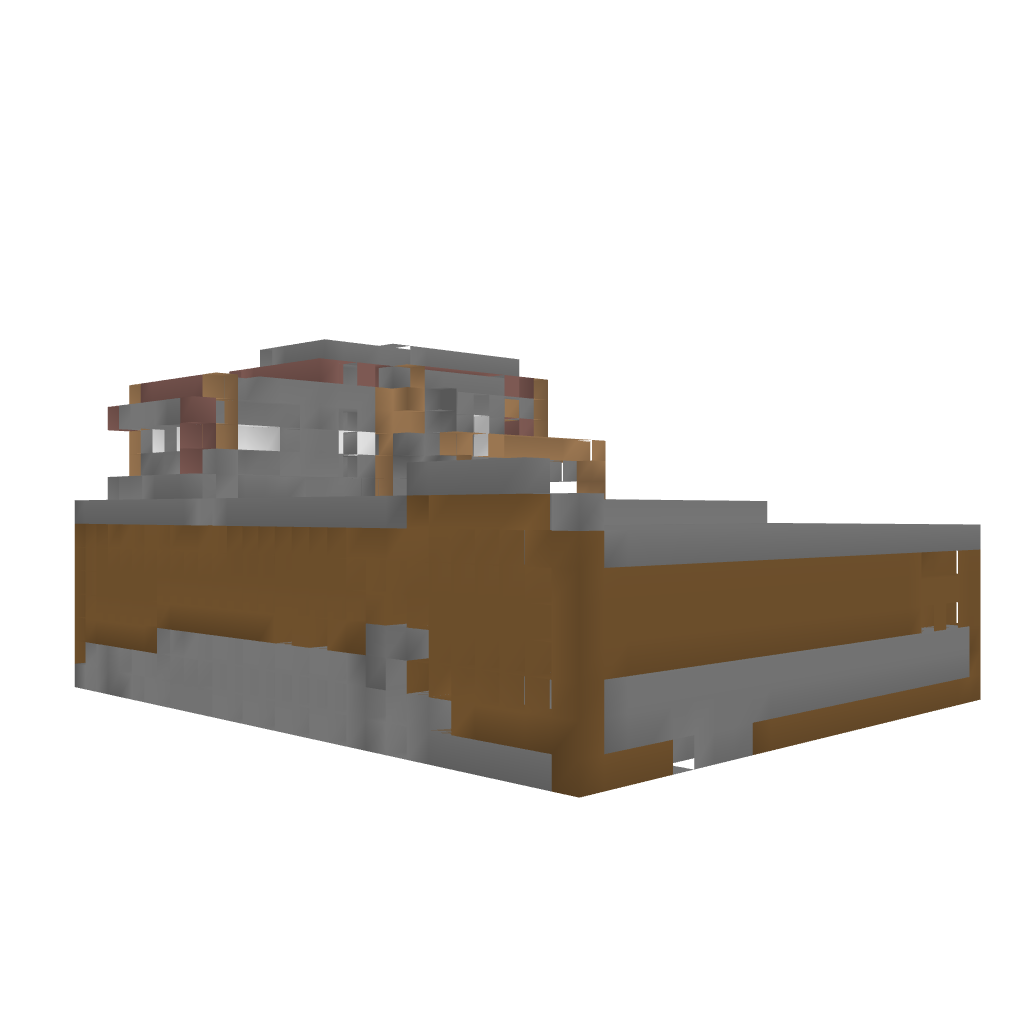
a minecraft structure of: Adventure map shop bad low quality